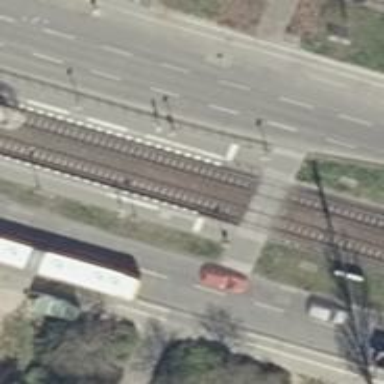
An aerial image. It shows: Tram stop position for public transport.